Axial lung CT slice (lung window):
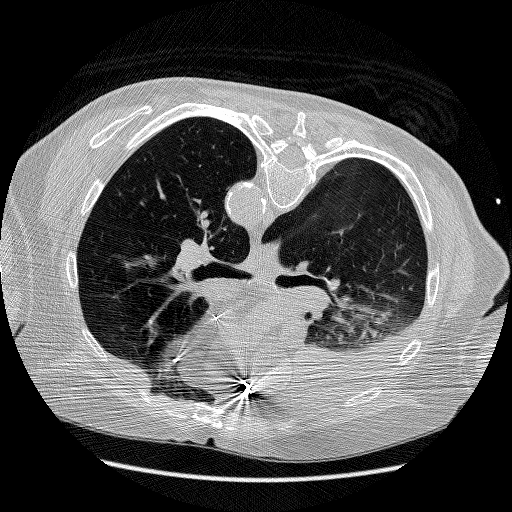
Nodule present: no